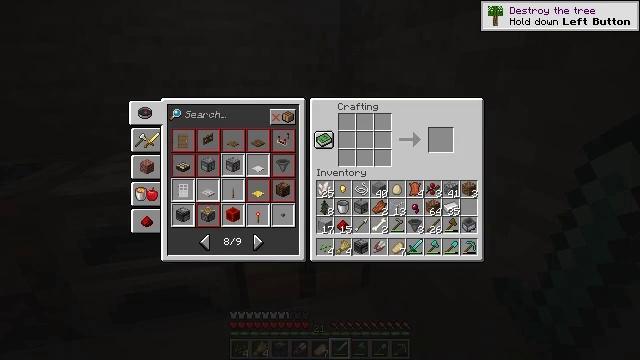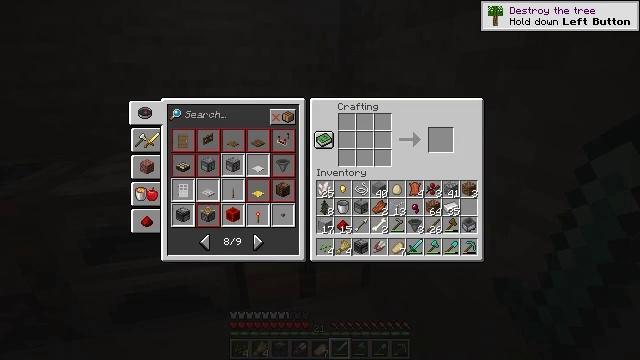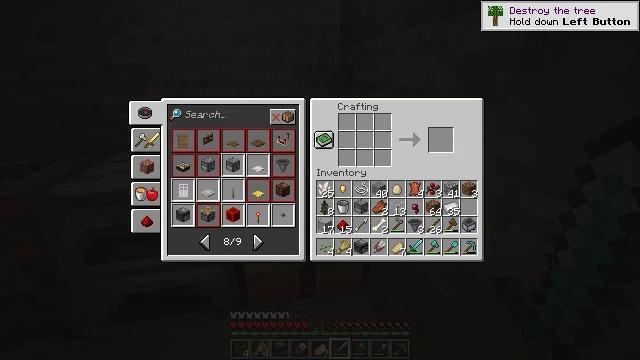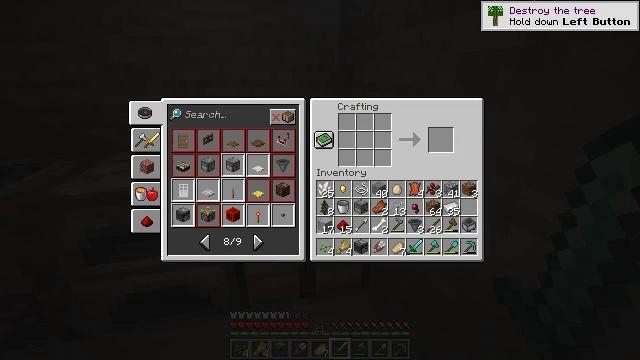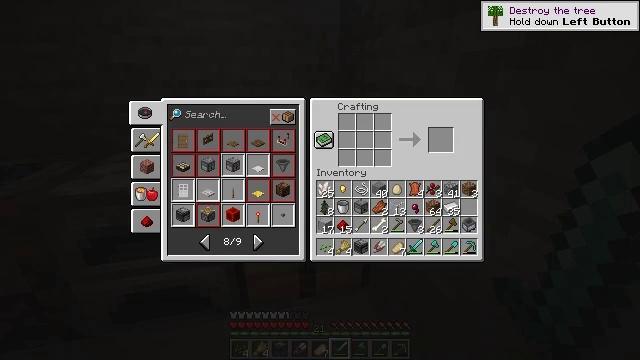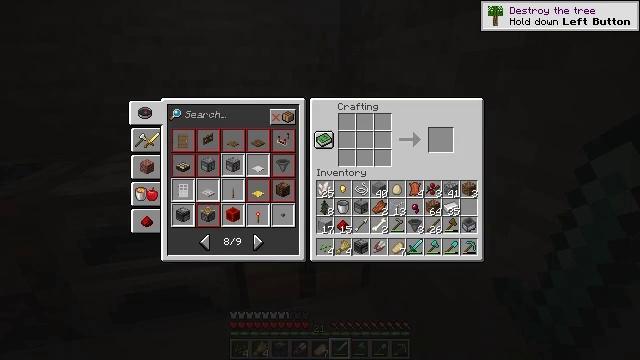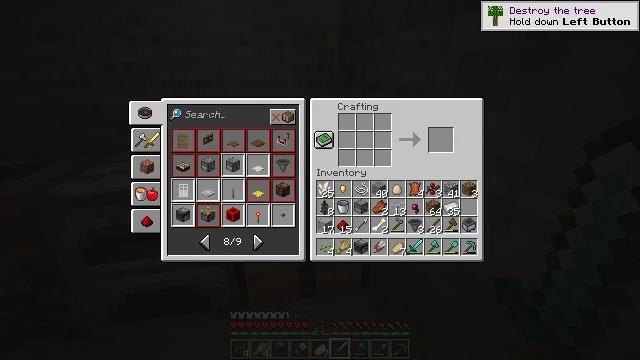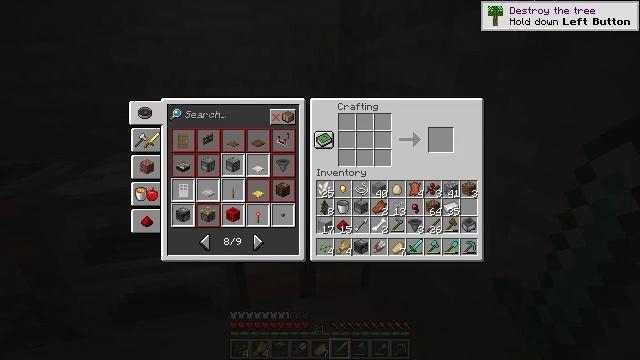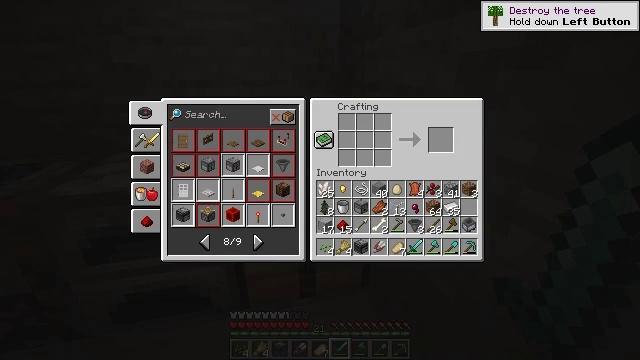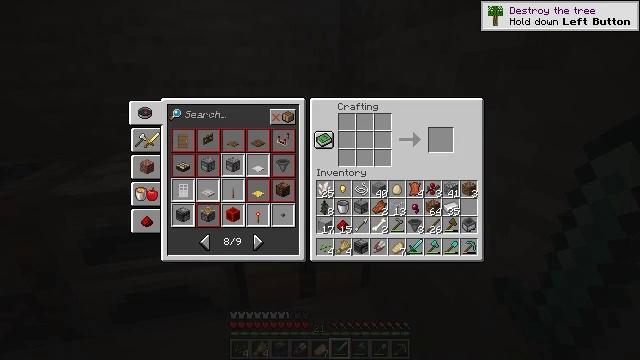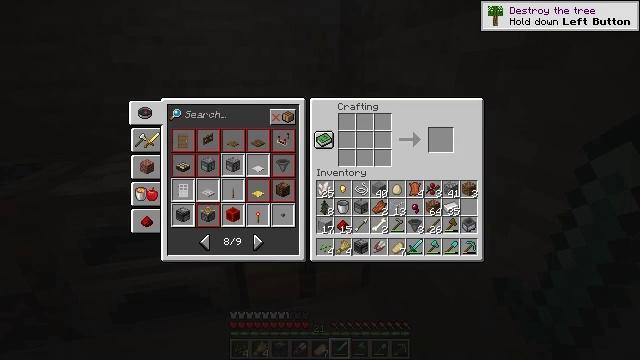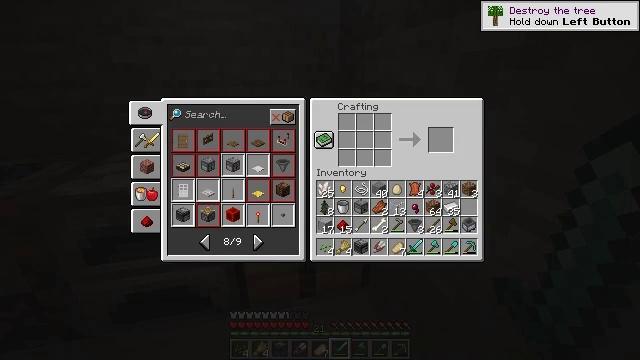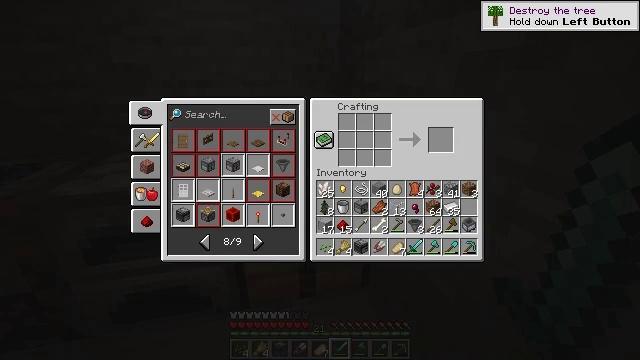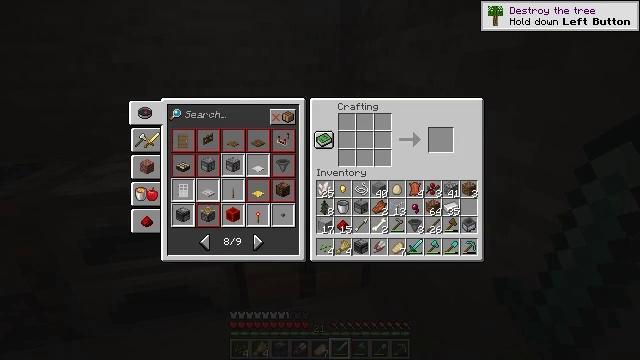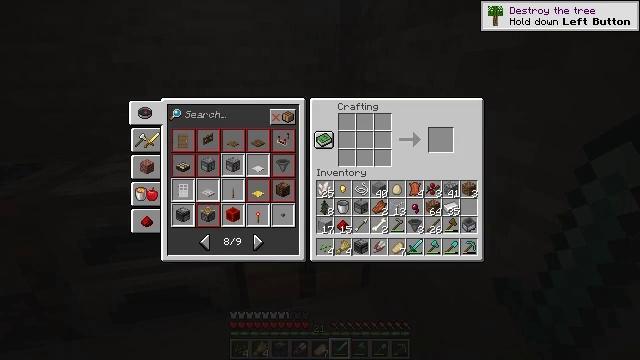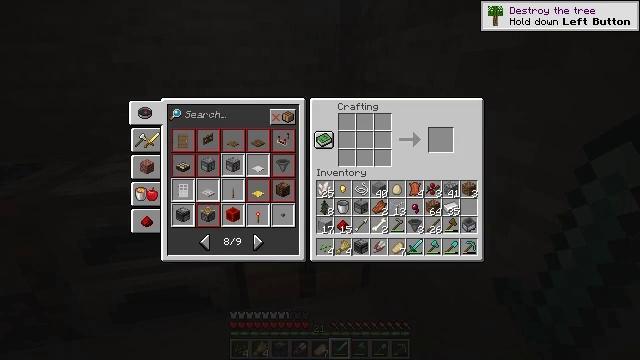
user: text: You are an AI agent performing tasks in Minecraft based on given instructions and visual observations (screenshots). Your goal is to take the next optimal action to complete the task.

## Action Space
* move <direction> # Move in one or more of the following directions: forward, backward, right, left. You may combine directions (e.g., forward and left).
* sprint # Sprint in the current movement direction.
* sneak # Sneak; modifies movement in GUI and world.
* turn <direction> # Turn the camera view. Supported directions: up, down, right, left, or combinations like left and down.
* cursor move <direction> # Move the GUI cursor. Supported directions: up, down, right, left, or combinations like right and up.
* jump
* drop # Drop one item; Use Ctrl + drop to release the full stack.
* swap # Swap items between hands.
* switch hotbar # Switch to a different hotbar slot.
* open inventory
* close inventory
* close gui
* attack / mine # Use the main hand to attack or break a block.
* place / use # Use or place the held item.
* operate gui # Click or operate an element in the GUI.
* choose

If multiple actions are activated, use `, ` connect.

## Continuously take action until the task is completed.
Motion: motion action
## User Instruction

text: Drop a stone hoe.
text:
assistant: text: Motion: no_op
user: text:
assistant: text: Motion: no_op
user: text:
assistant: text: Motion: no_op
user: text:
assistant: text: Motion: no_op
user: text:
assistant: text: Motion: no_op
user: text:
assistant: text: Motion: no_op
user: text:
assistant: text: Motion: no_op
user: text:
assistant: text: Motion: no_op
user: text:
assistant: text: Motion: no_op
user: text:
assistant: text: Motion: no_op
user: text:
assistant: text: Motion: no_op
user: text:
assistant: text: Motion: no_op
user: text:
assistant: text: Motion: no_op
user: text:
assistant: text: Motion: no_op
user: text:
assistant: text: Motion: no_op
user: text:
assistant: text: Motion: no_op
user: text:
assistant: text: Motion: no_op
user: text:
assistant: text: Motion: no_op
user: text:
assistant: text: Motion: no_op
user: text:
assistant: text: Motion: no_op
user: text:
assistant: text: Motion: no_op
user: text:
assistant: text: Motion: no_op
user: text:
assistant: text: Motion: no_op
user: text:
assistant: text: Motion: no_op
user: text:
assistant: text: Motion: no_op
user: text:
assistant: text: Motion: no_op
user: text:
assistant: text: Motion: no_op
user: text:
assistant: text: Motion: no_op
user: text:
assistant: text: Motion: no_op
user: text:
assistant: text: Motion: no_op